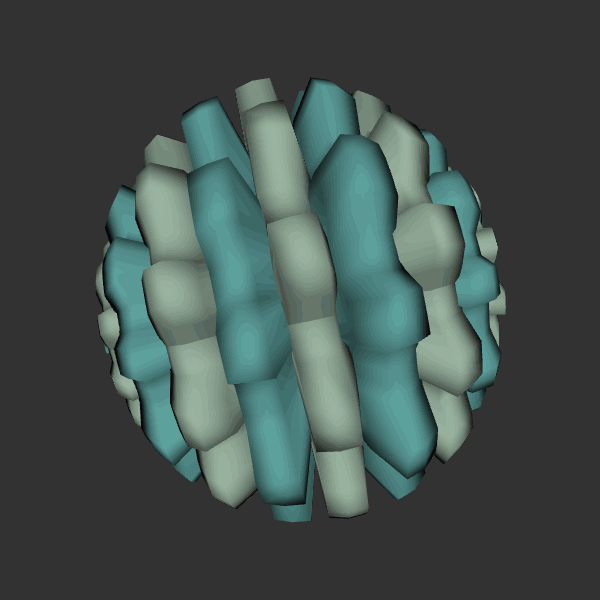
Background: dark